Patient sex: M
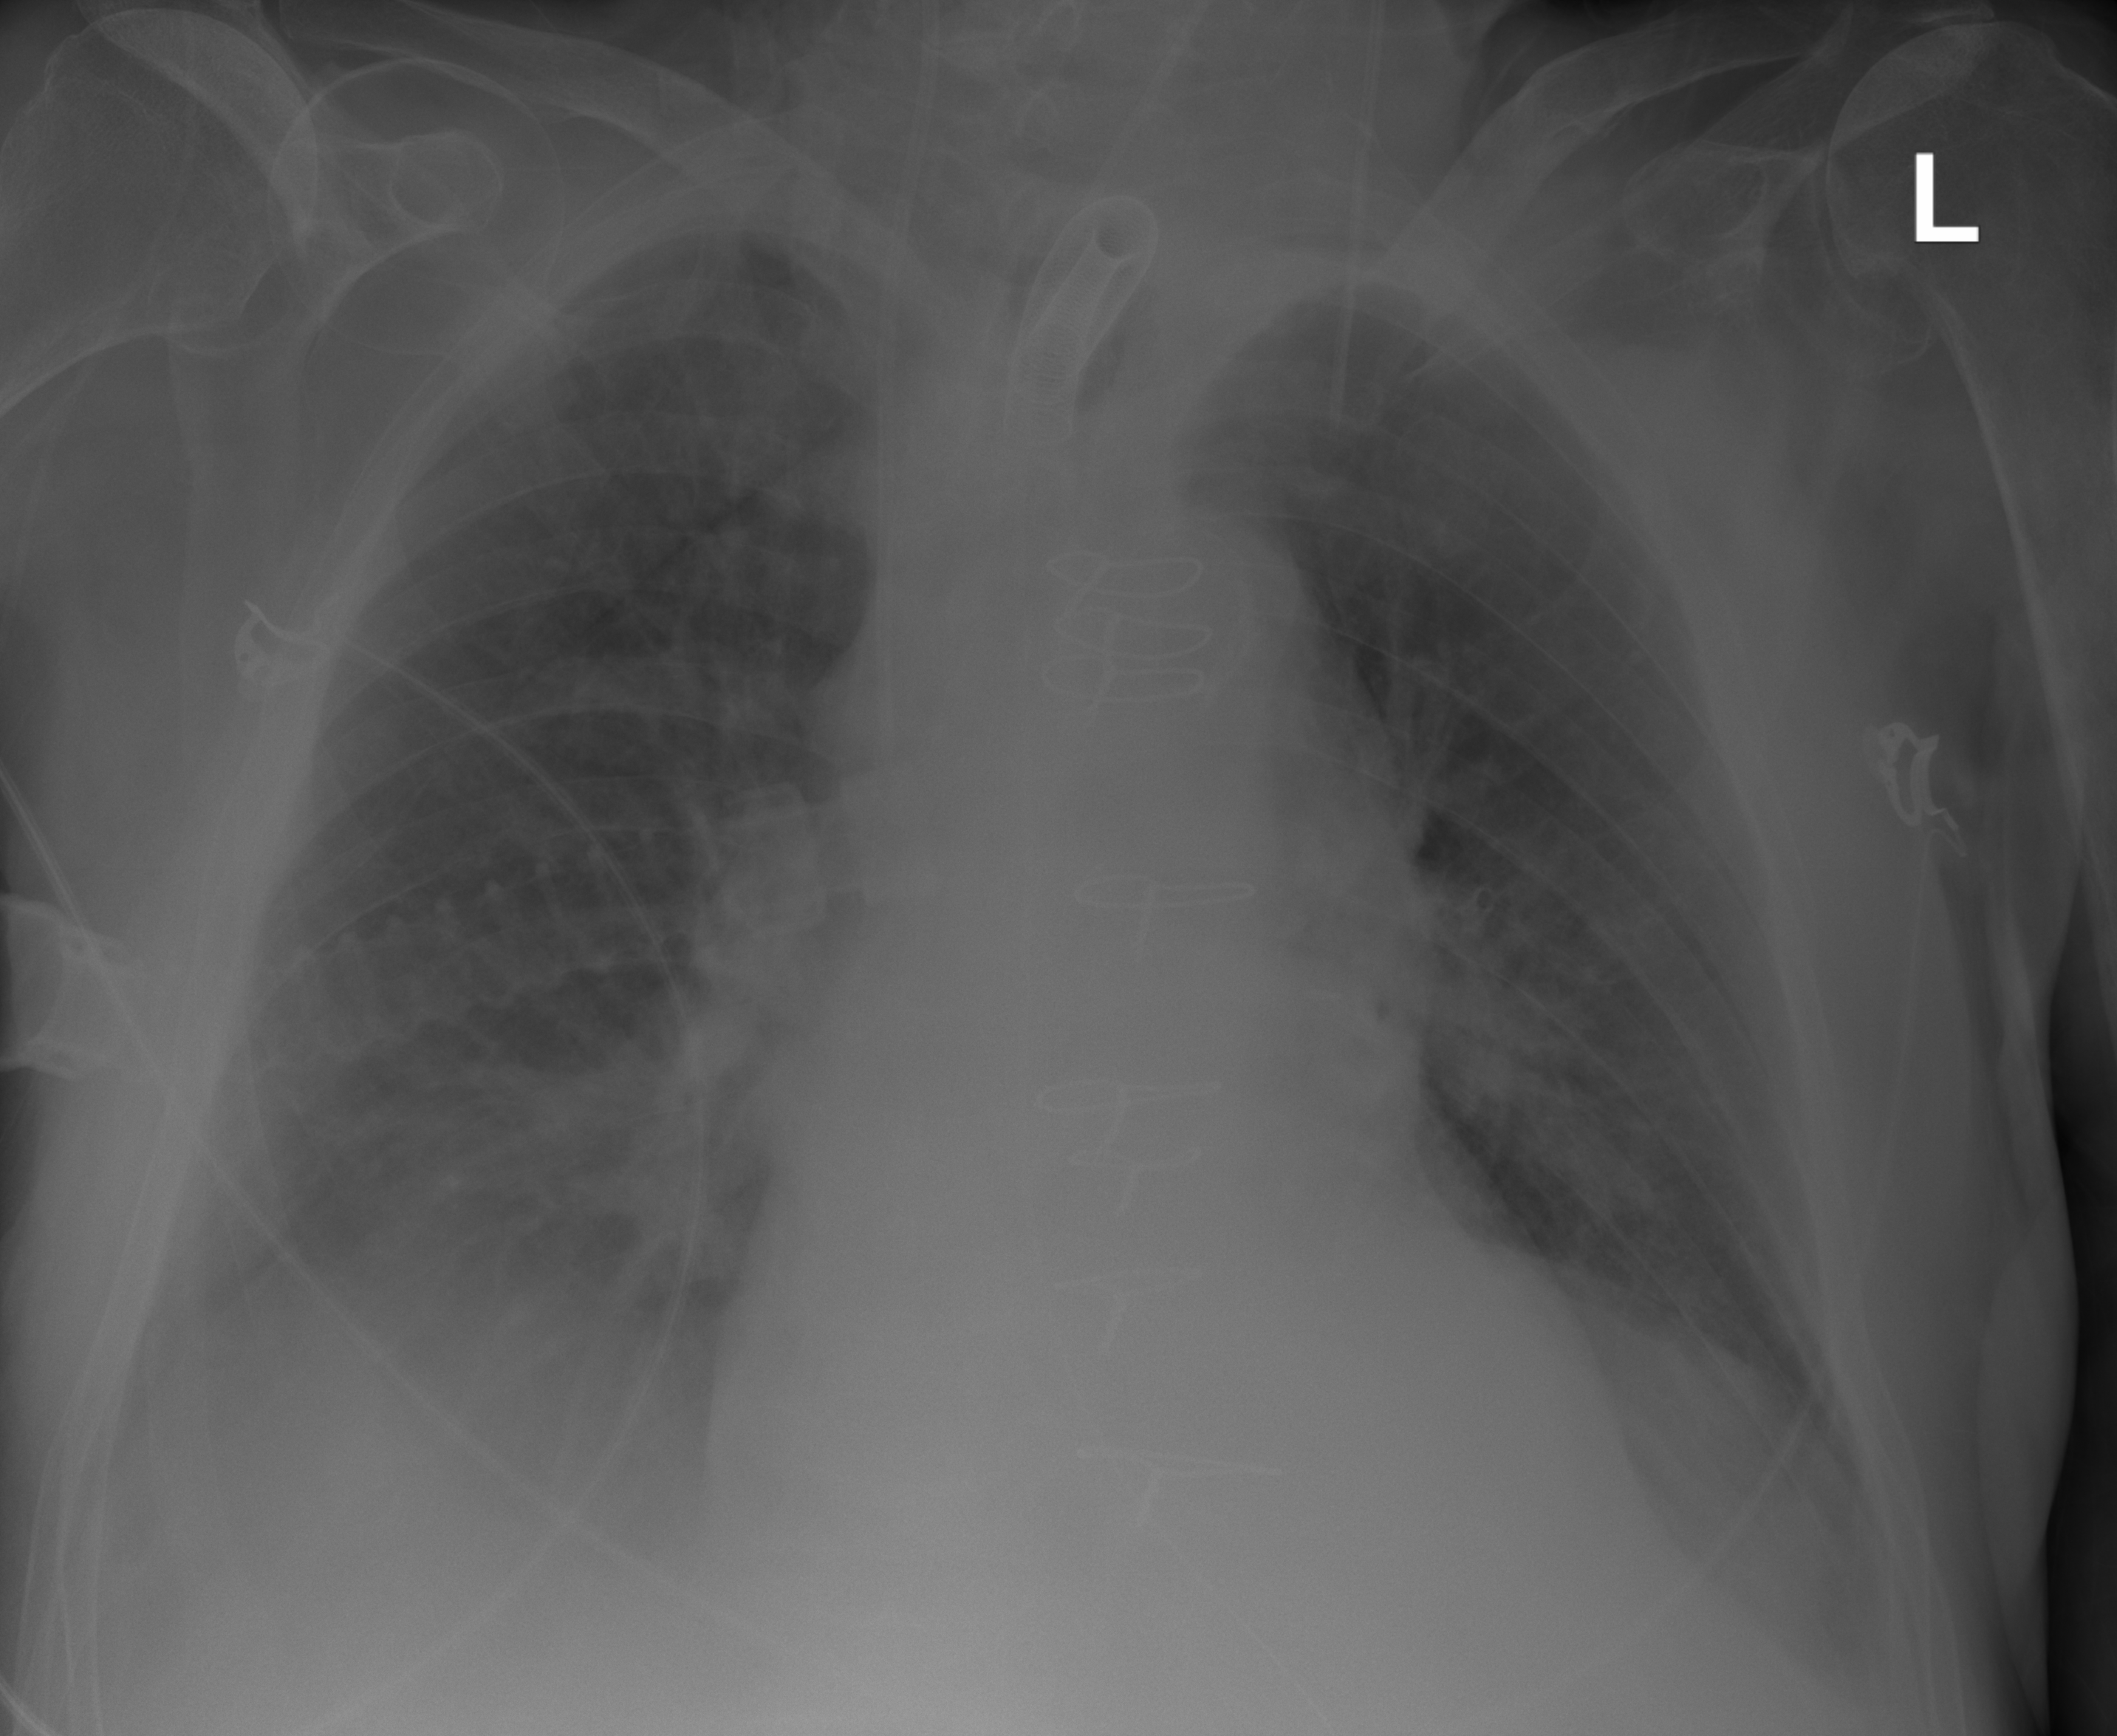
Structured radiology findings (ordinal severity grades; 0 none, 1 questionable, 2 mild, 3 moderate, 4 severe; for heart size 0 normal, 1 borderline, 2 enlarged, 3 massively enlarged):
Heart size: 2
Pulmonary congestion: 3
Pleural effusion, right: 0
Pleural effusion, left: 2
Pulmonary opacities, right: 2
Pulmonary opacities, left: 2
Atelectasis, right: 0
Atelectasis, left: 0